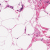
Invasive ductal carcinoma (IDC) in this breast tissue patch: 0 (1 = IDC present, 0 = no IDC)